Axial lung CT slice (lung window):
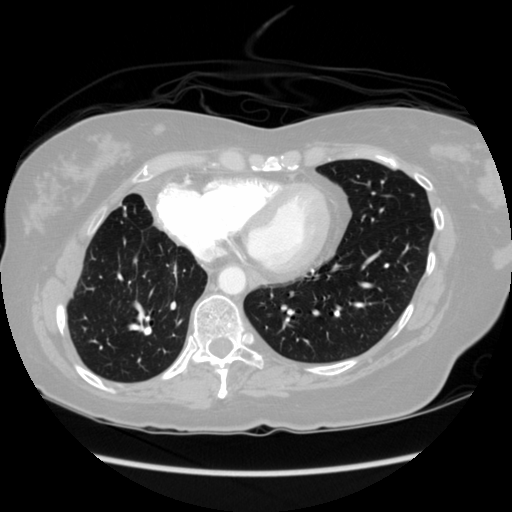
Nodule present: no